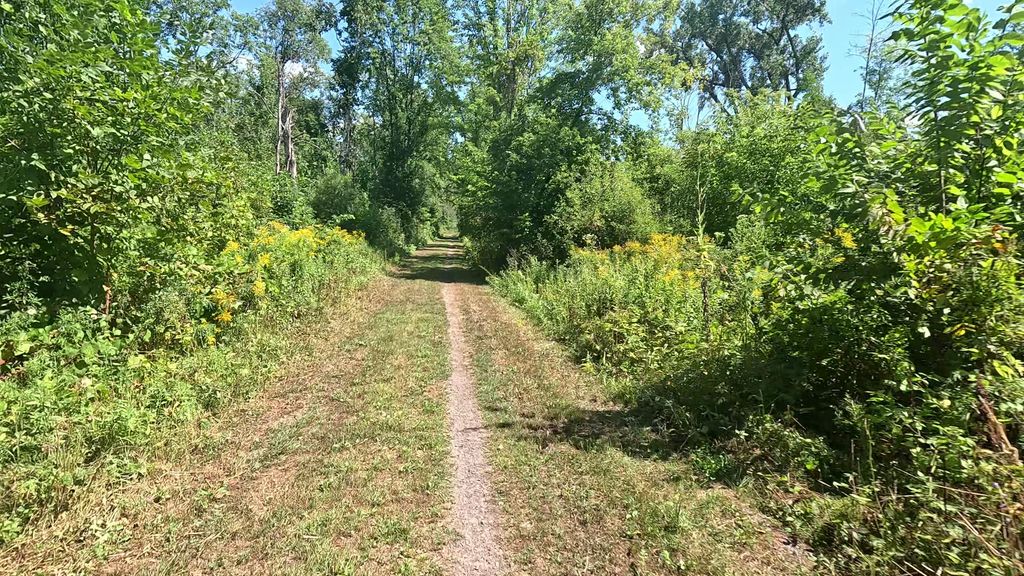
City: ottawa-gatineau